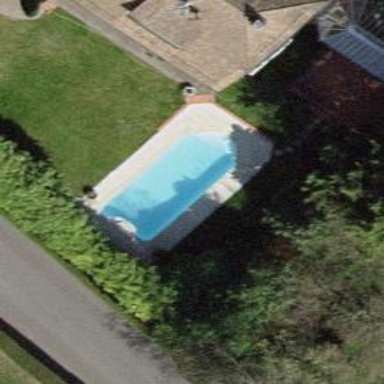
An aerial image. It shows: Swimming pool located in leisure land.